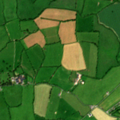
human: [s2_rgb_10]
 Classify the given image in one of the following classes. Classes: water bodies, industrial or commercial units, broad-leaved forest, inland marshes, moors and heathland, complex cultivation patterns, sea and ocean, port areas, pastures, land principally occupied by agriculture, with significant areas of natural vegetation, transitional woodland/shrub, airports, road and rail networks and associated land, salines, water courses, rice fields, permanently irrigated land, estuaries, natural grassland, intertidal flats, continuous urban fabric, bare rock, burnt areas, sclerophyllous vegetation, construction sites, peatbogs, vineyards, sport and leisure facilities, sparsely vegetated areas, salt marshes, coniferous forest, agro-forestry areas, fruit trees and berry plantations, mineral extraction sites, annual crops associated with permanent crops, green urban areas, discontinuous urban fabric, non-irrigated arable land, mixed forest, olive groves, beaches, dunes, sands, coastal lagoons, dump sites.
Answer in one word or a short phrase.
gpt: non-irrigated arable land, pastures